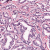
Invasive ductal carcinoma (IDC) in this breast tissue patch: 1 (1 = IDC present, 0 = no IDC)